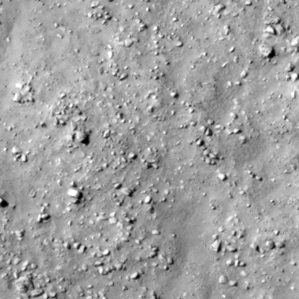
Label: non_frost